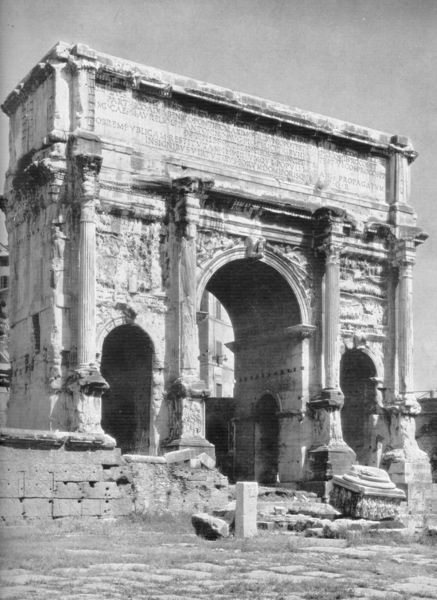
Titel: Arco di Settimo Severo
Standort: Roma
Institution: Foro Romano
Schlagwörter: himmel, schatten, weiß, grau, licht, pfeiler, schwarz, säule, säulen, gras, wiese, alt, architektur, sockel, stein, steine, erde, boden, drei, kanneliert, relief, schrift, ansicht, bogen, italien, pflaster, mauer, ziegel, pilaster, rundbogen, krieg, schlacht, kaiser, tafel, inschrift, dekor, stufen, tor, pfosten, foto, fotografie, photographie, bögen, verfall, ruine, antike, torbogen, schwarzweiß, sieg, architrav, kapitelle, rom, photo, römer, tore, triumph, kaputt, gesims, architrave, antik, griechisch, korinthisch, reliefs, szenen, aufnahme, römisch, forum, forum romanum, kapitel, triumpfbogen, triumphbogen, bauwerk, durchfahrt, latein, hadrian, arc, archäologie, lateinisch, schlußstein, siegeszug, schlusstein, trajan, rest, marc aurel, titus, titusbogen, ansicht6, porostasensäulen, septimius severus